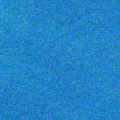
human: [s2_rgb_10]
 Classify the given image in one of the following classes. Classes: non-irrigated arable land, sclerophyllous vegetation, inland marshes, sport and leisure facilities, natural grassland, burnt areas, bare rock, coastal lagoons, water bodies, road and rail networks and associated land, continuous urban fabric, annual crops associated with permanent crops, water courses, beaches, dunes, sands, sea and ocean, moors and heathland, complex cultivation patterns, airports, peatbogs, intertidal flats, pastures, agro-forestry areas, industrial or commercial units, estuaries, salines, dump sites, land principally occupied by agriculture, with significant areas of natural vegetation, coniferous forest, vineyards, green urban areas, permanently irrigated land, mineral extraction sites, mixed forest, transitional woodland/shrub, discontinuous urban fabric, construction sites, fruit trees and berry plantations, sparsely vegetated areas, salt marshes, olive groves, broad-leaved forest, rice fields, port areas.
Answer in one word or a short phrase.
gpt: sea and ocean